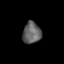
Tissue: skin
Cell type: Others
Senescence score: 0.6803
Nuclear area (px): 385
Mean DAPI intensity: 97.478